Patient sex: M
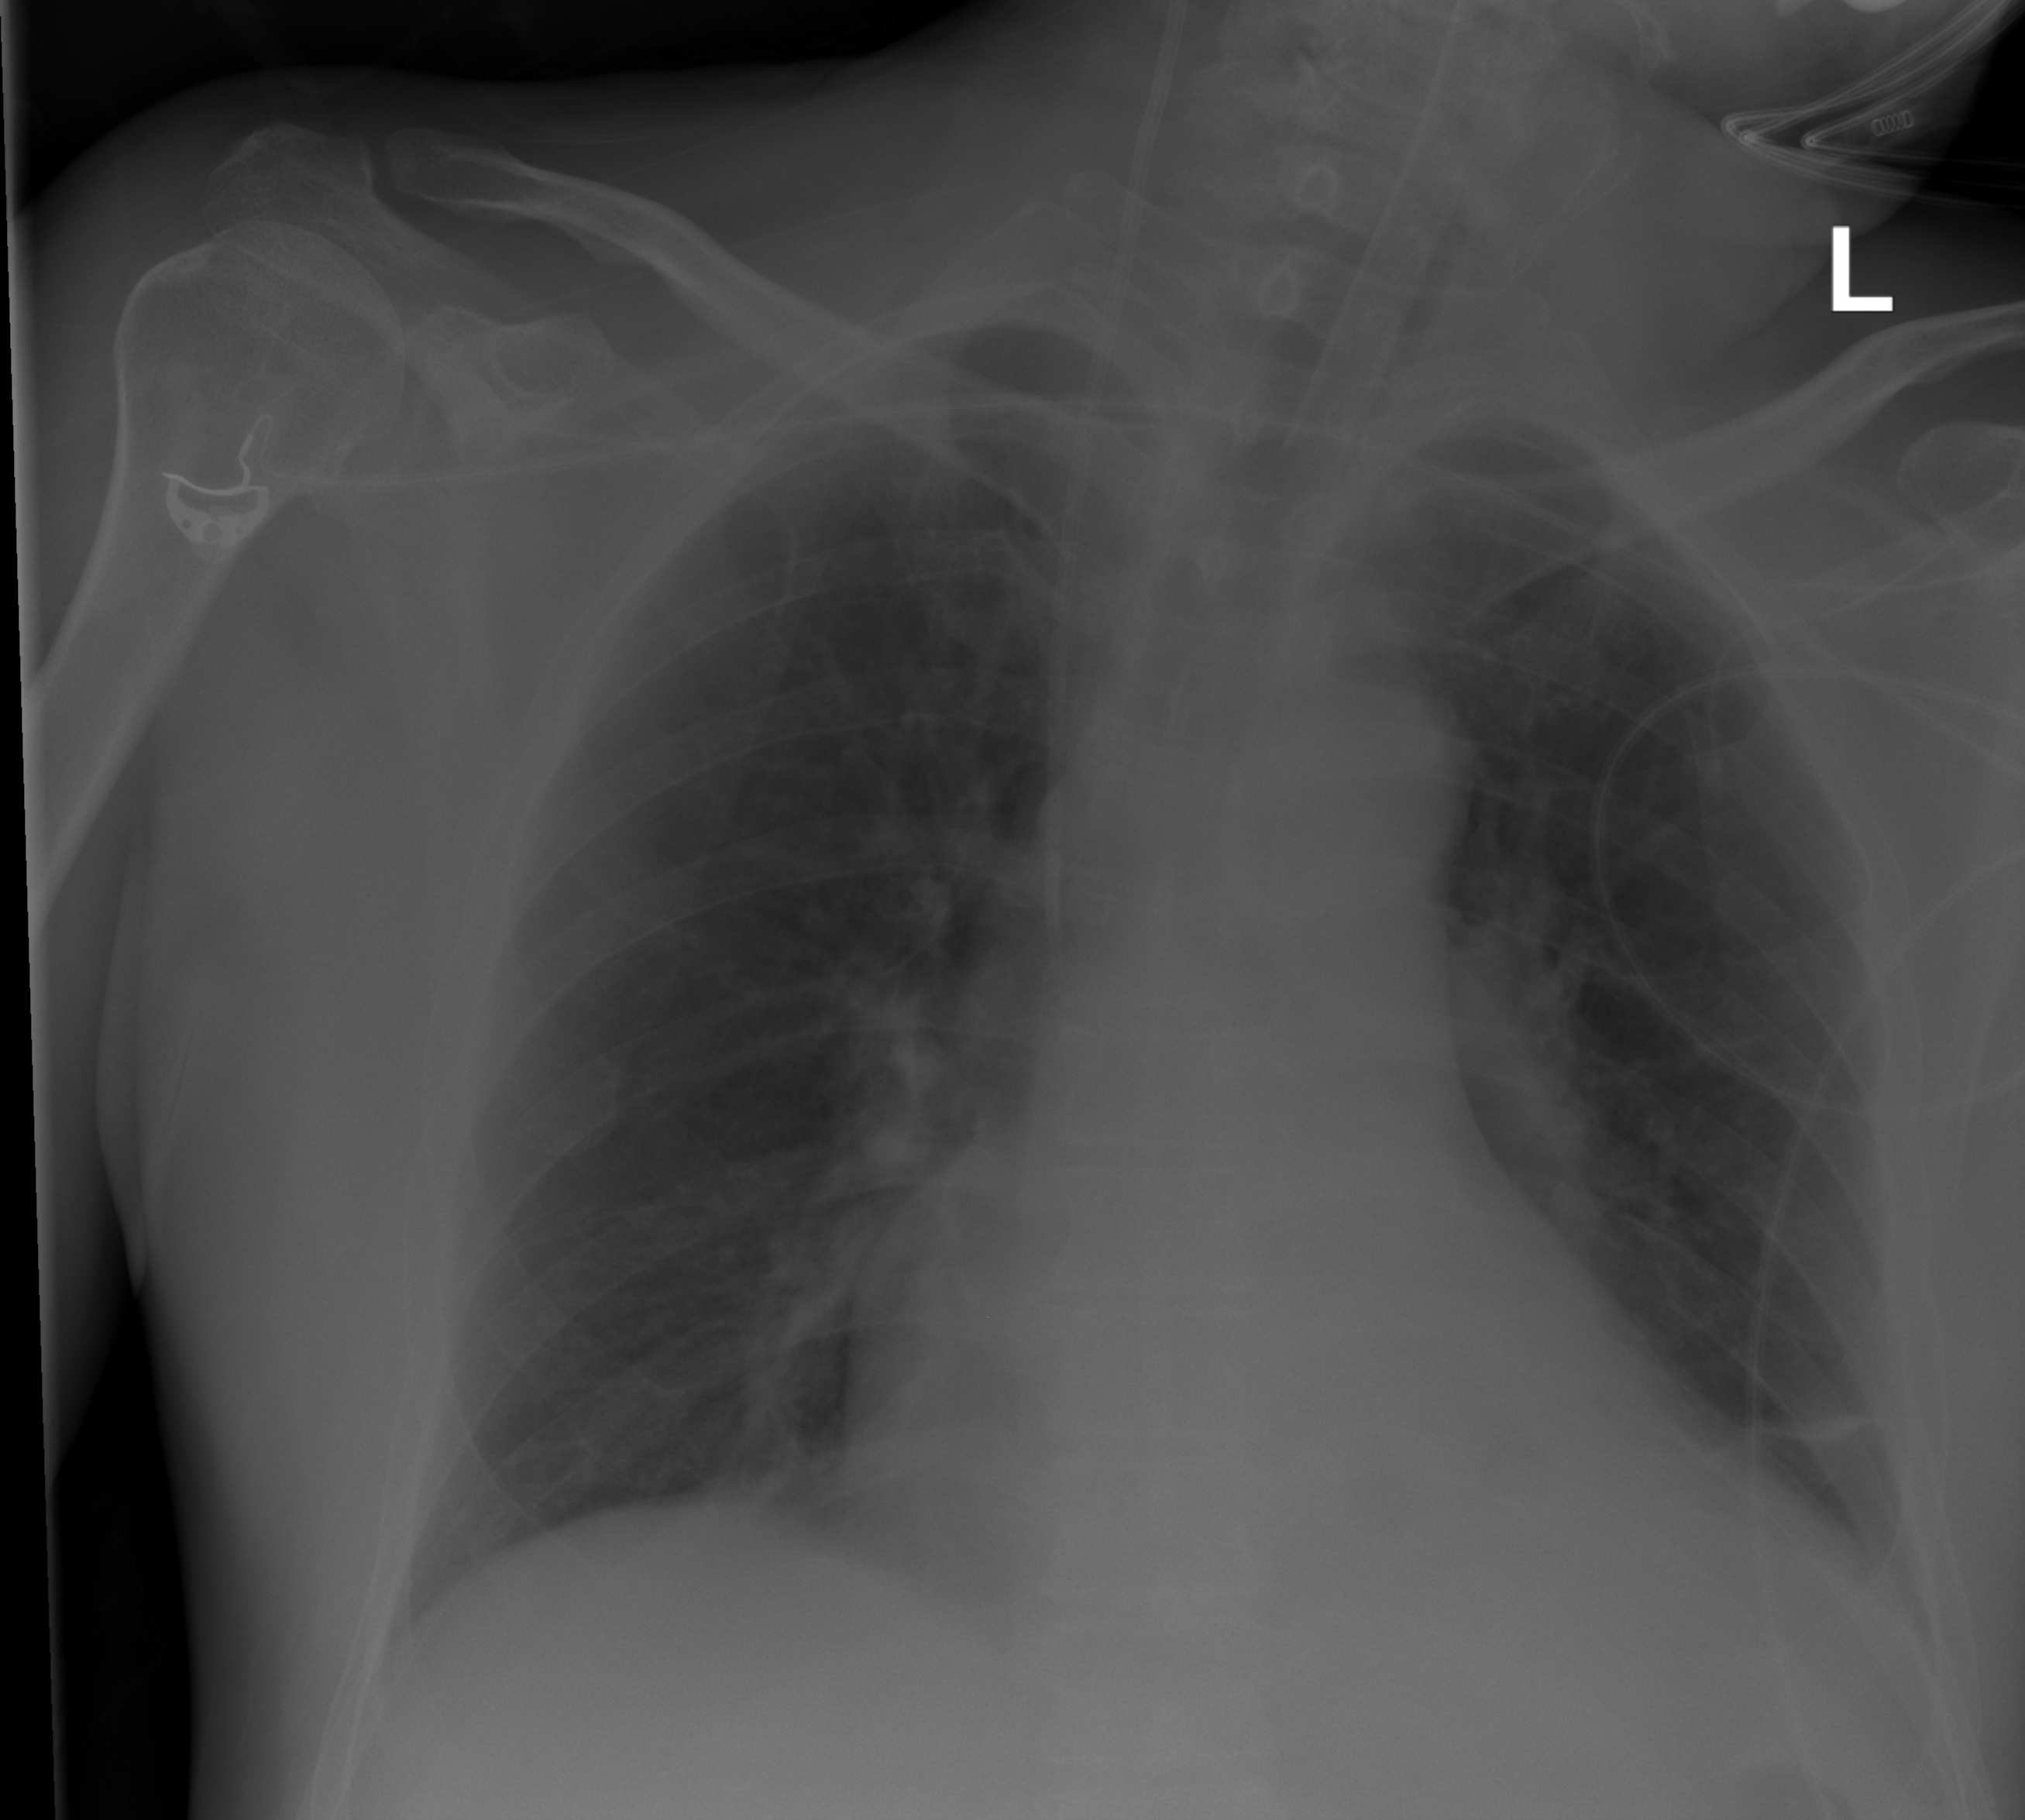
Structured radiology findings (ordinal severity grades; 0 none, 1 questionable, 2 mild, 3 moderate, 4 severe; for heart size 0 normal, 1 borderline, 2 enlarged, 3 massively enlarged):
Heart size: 2
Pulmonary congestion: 0
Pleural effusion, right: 0
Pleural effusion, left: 2
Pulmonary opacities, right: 0
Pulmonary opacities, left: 0
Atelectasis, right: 0
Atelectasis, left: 2